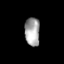
Tissue: skin
Cell type: Epithelial cells
Senescence score: 0.2751
Nuclear area (px): 420
Mean DAPI intensity: 164.355